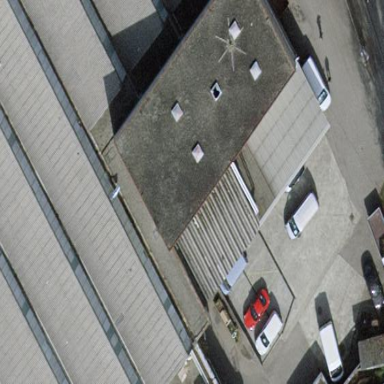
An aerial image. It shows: View of roof of building.